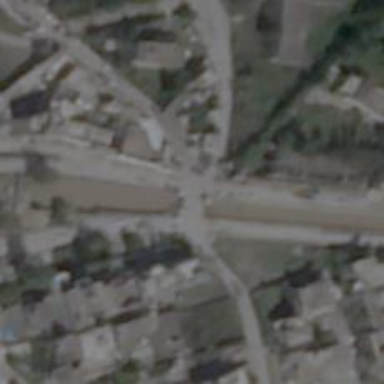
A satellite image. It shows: Residential road with bridge.